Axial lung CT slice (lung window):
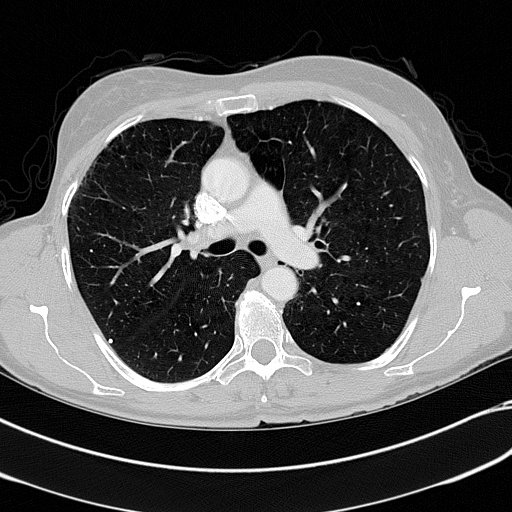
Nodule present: no